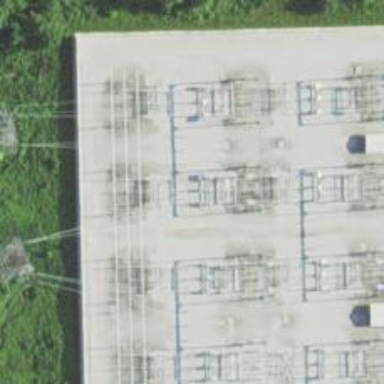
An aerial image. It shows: Switch for power supply.